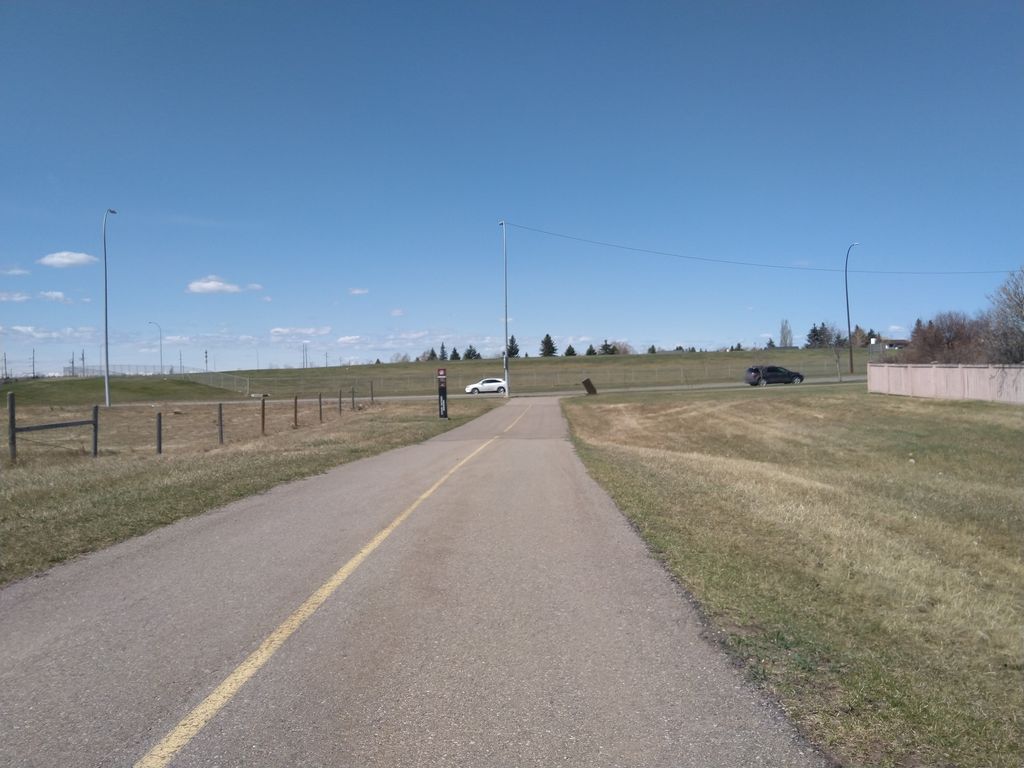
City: calgary